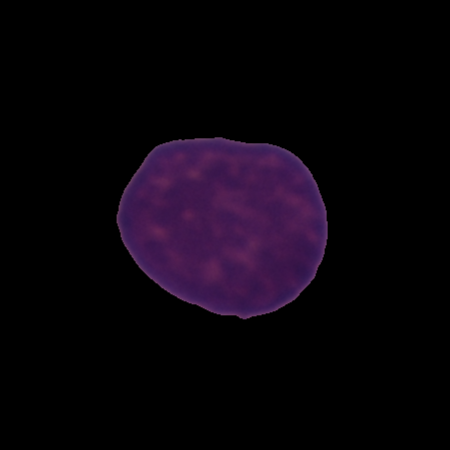
Label: healthy